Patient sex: M
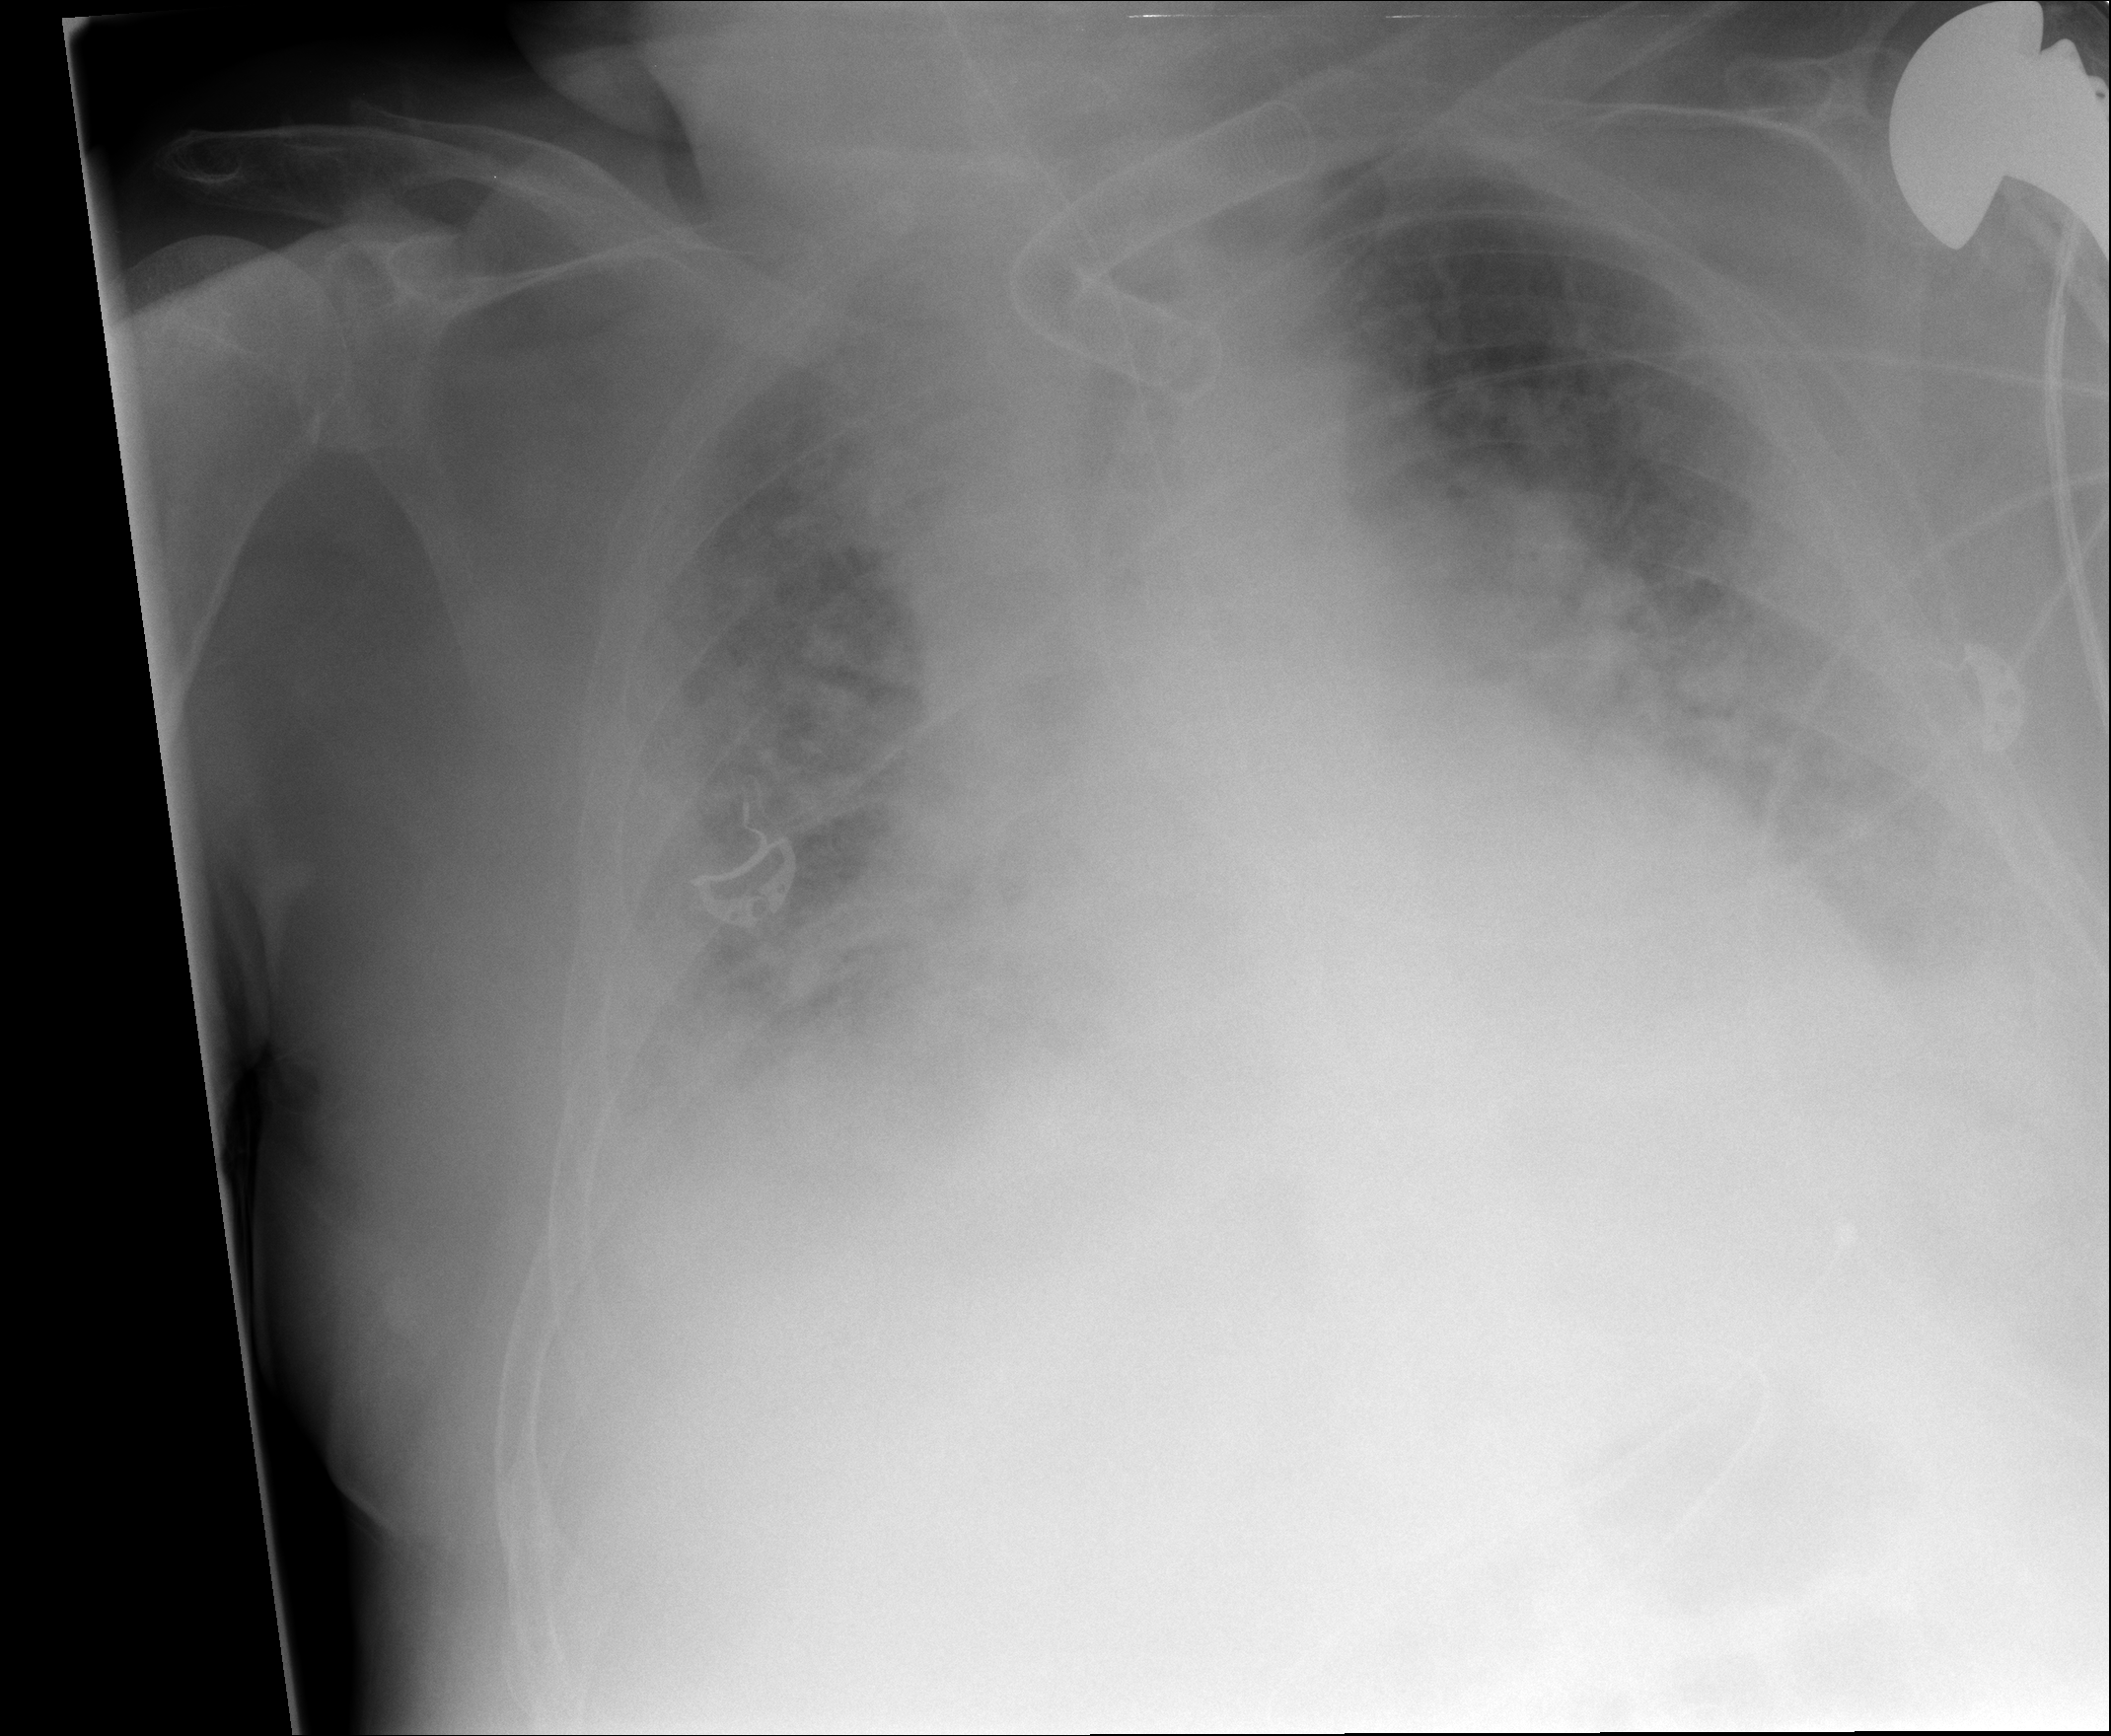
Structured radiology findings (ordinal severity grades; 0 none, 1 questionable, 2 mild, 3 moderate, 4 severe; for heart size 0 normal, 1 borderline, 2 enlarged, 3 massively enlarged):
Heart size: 0
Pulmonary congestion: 3
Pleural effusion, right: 3
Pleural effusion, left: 2
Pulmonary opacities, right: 3
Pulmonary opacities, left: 3
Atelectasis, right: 3
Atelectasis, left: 3